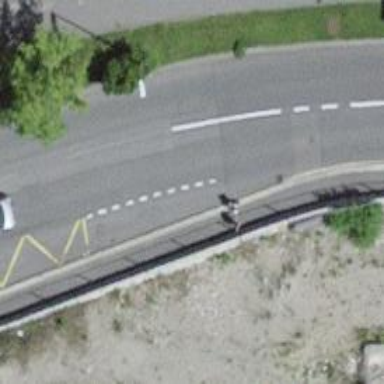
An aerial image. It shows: Asphalt sidewalk along the footway.